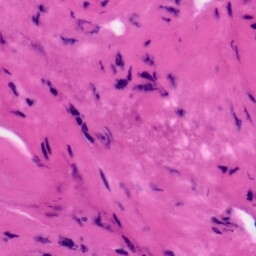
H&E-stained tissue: Tonsil